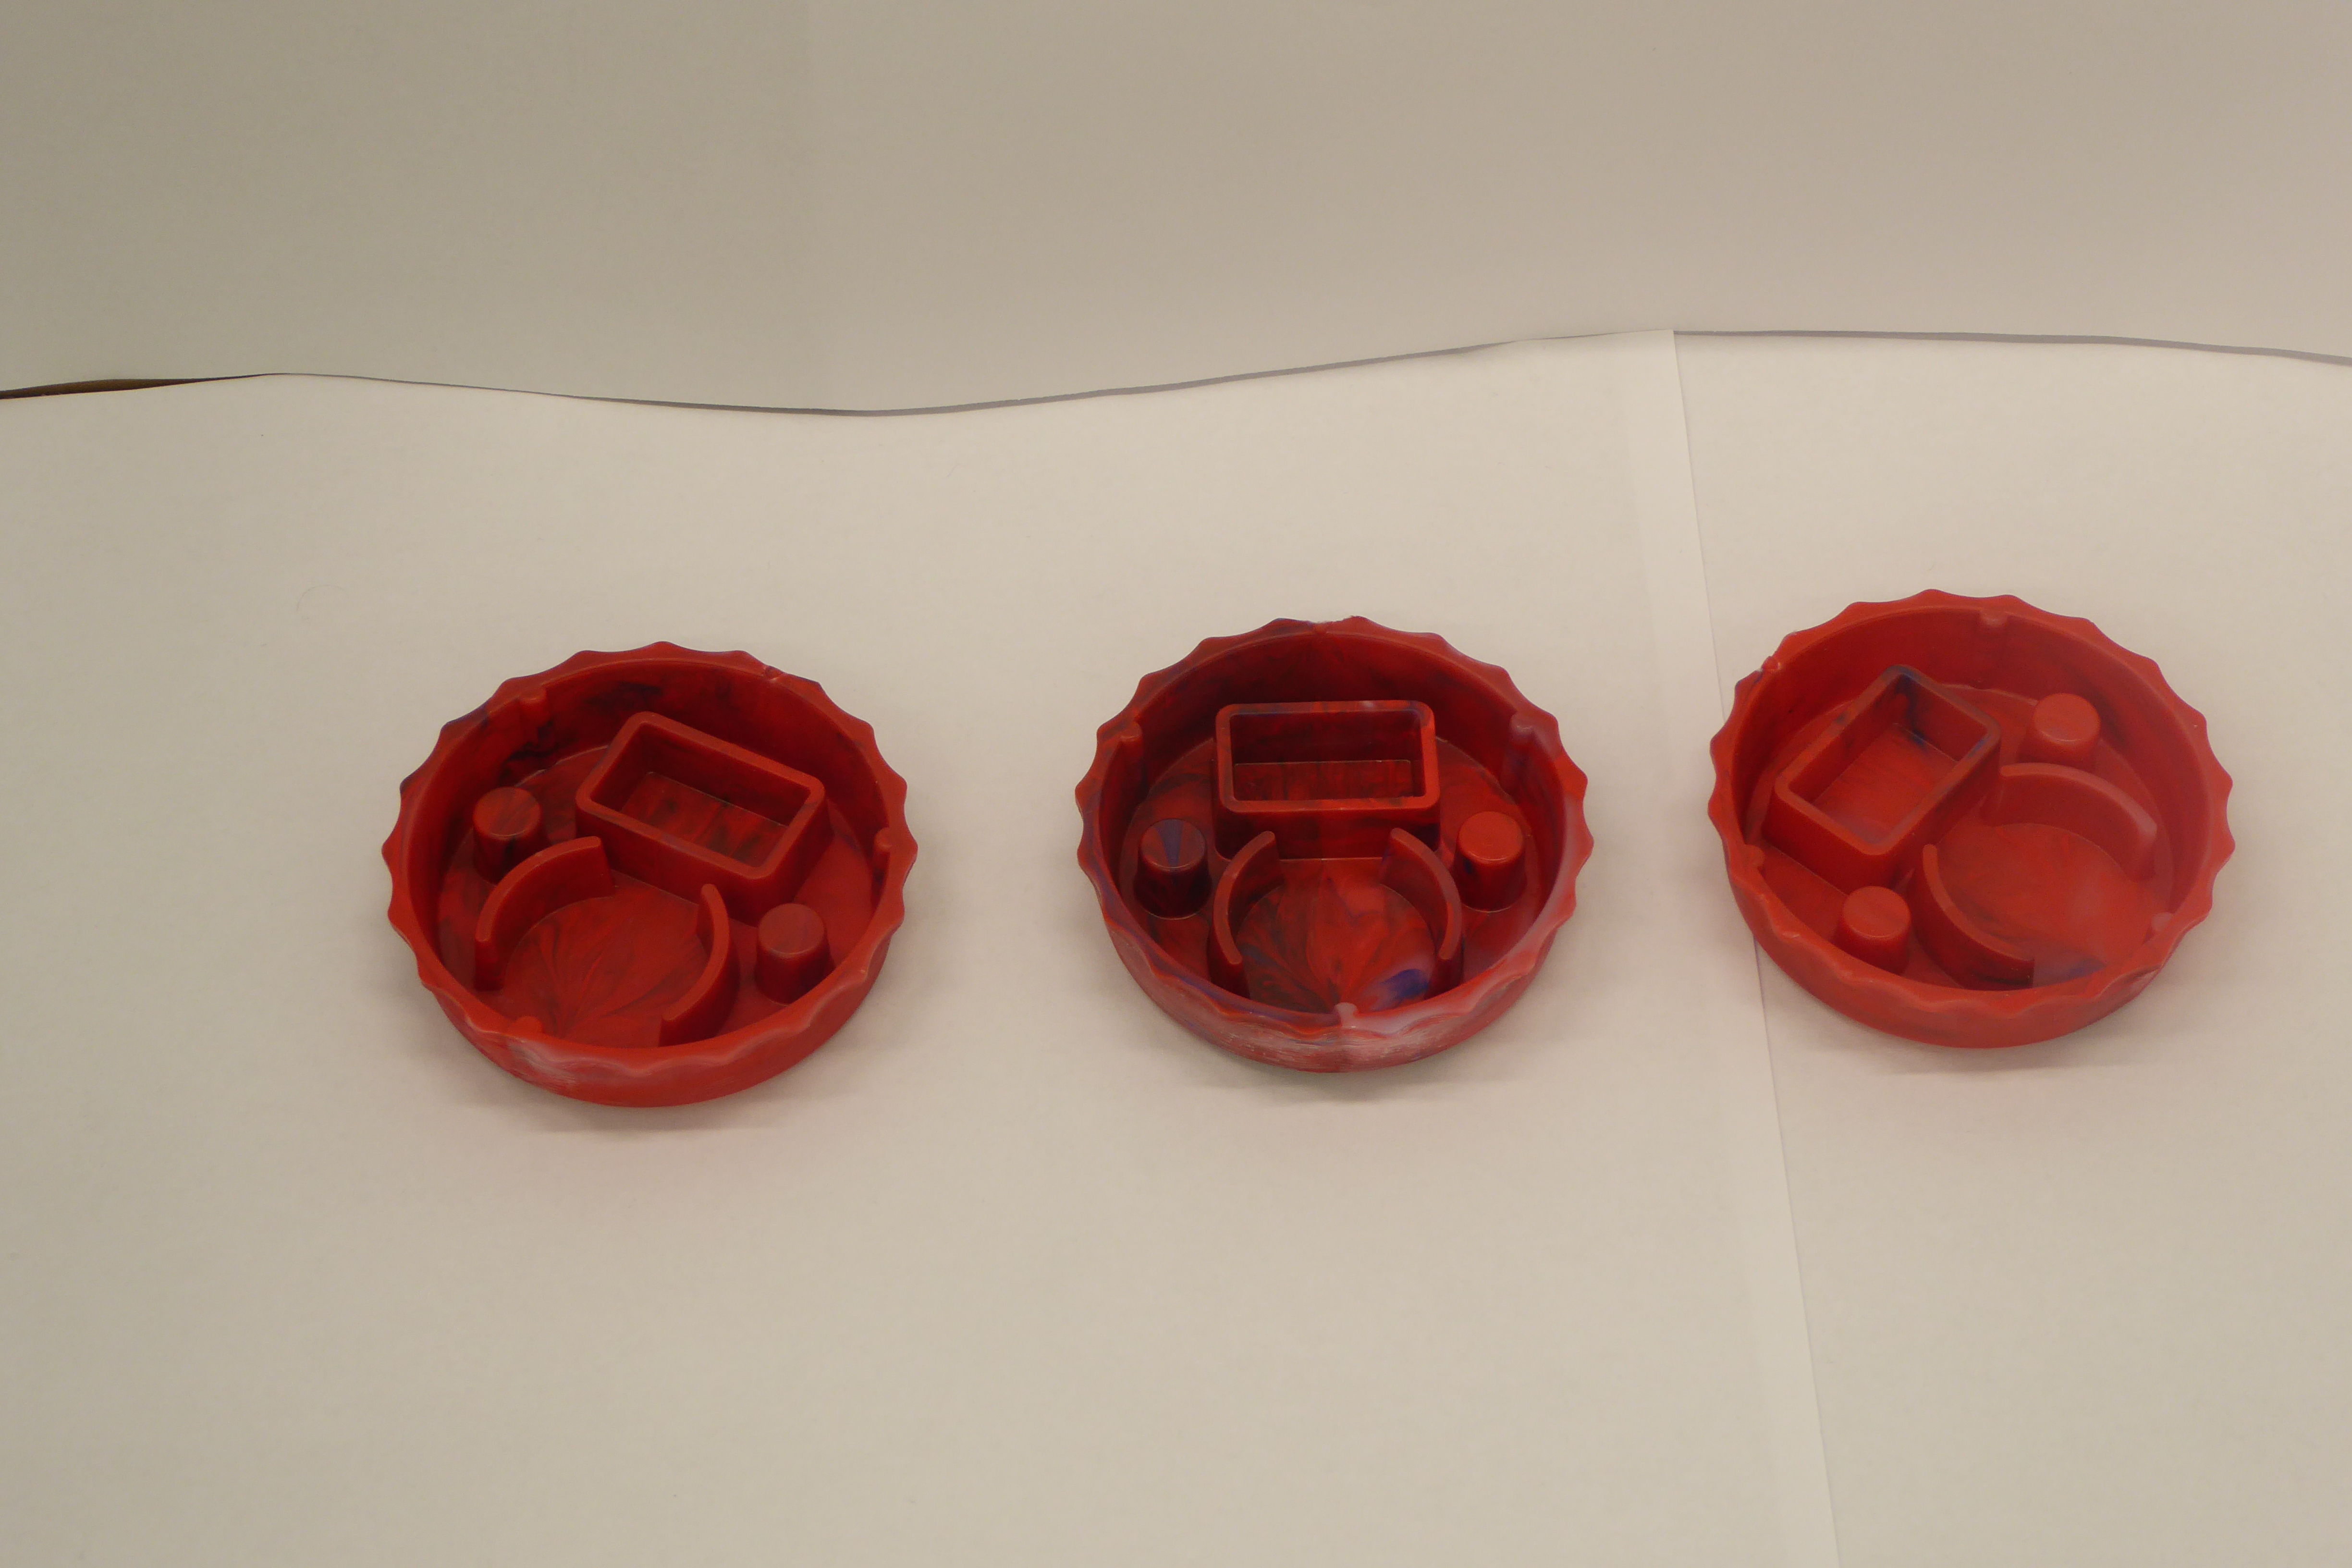
Label: Bottle Opener - Cover